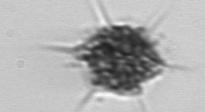
Label: Dictyocha